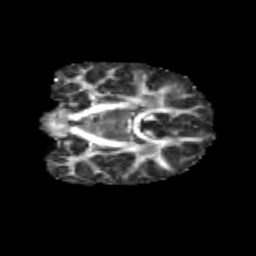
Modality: FA
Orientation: coronal
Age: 9
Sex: female
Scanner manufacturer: siemens
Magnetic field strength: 3 T
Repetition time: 3.8 s
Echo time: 0.07 s